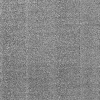
Atmospheric dust classification: dusty